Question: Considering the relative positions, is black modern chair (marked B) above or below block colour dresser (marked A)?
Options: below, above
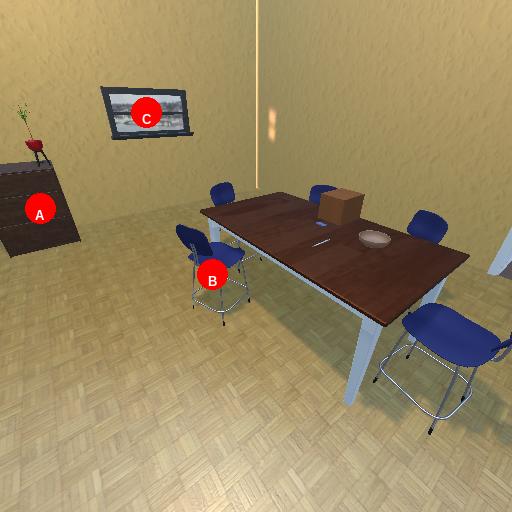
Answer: below